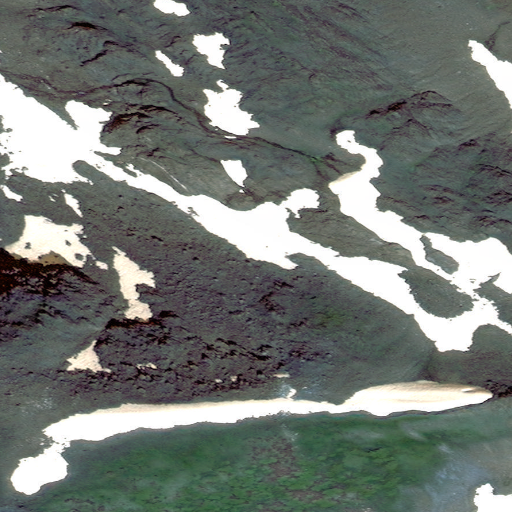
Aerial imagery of mountain in Alaska named Ptarmigan Dome containing only unknown